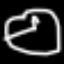
Label: clock